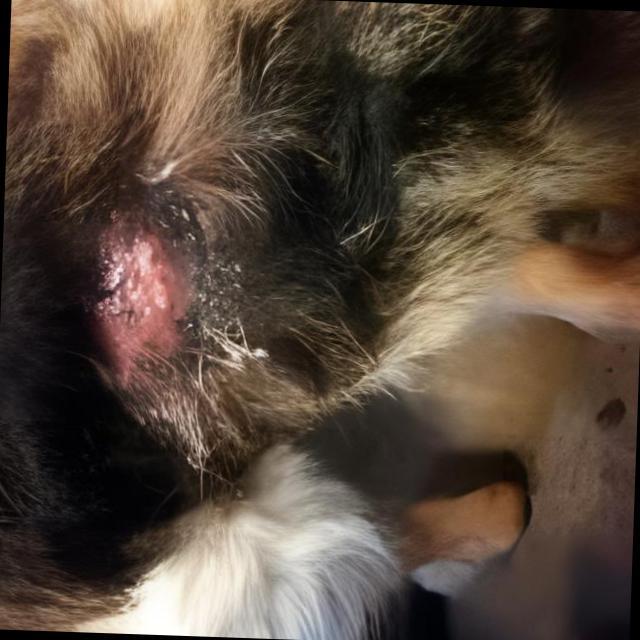
Canine dermatitis — inflammation of the skin presenting with erythema, pruritus, papules, and excoriation. May be allergic, contact, or atopic in origin.